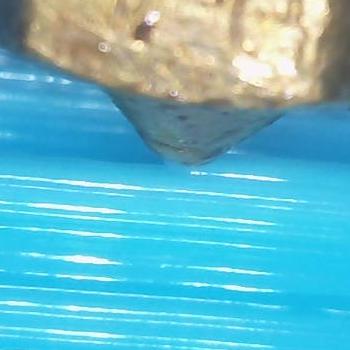
Flow rate: 224%